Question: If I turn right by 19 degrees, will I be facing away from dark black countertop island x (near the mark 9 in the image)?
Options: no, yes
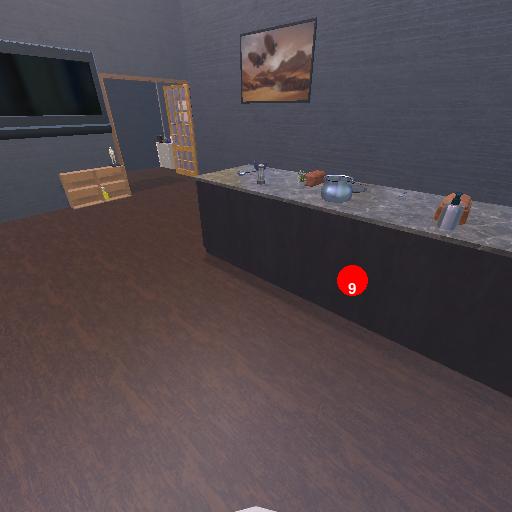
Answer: no